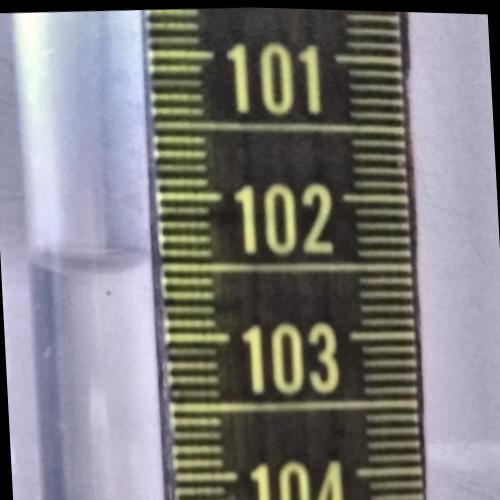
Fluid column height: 102.5 cm